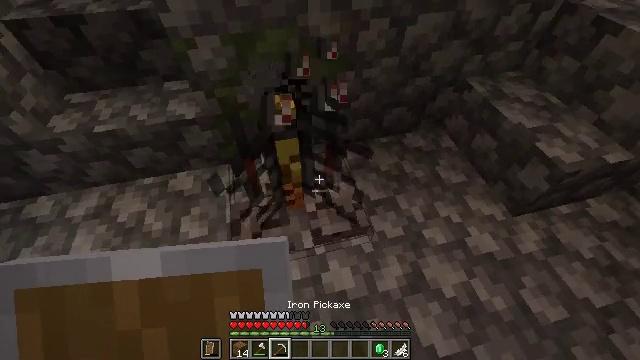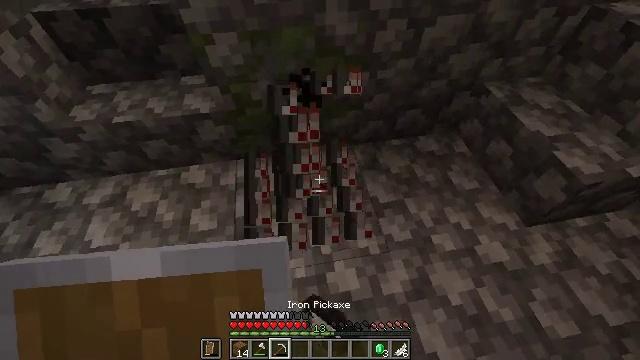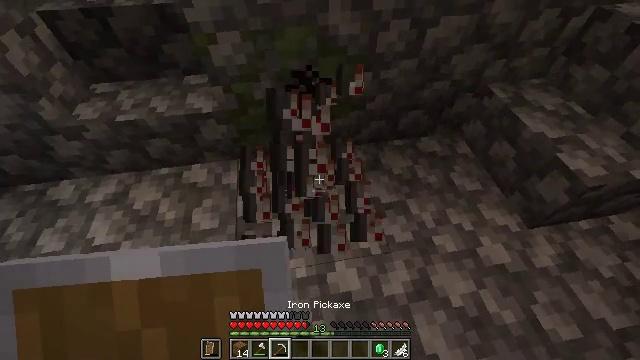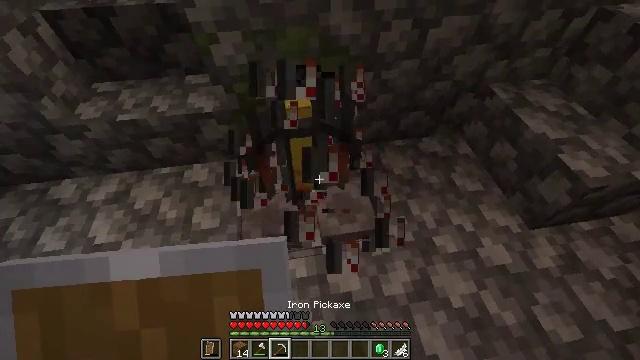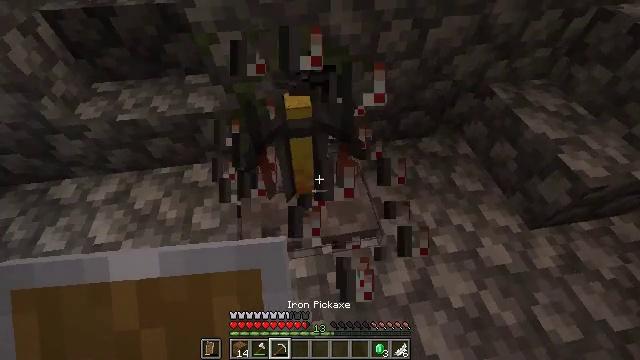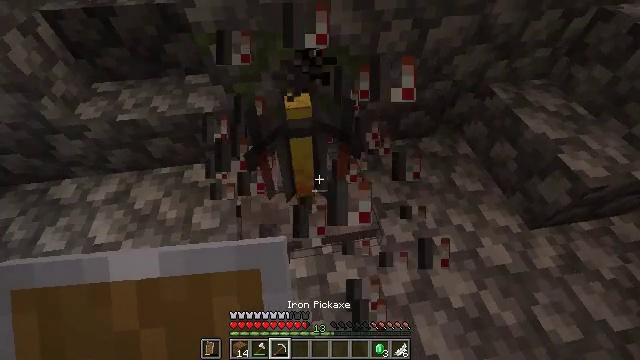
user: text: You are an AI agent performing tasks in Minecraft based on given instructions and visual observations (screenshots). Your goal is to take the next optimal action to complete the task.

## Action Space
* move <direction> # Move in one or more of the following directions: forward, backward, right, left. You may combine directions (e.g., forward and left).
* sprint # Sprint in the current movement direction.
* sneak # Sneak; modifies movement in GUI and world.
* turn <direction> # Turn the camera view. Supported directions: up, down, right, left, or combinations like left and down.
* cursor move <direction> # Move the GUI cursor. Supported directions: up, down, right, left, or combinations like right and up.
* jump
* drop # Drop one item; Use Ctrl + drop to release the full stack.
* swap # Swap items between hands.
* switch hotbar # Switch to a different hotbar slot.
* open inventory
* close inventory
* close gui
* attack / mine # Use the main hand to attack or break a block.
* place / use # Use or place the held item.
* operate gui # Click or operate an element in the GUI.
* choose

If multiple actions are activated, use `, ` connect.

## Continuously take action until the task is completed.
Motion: motion action
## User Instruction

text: Break the brewing stand to collect it.
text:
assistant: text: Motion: turn left, attack / mine, switch to hotbar 3
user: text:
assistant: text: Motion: attack / mine
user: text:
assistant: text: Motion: no_op
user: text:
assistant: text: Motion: no_op
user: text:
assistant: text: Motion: attack / mine
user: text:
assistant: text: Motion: attack / mine